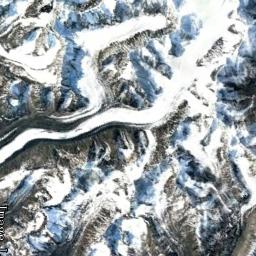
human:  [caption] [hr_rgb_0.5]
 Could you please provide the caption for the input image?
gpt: The snowberg is covered with snow .

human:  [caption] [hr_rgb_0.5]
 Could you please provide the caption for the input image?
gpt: Only the peaks of the snow-capped mountains are covered with snow .

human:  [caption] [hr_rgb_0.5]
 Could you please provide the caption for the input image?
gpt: The snow berg is consist of bare land and white snow .

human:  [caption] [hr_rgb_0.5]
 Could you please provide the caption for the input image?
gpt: The snowberg is partly covered with glaciers and a U-shaped valley is in the snowberg .

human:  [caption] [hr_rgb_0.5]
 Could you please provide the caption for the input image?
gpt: There are much snow on the snowberg .